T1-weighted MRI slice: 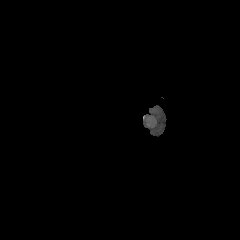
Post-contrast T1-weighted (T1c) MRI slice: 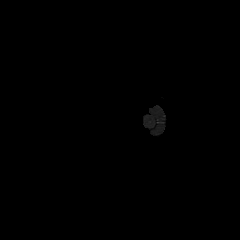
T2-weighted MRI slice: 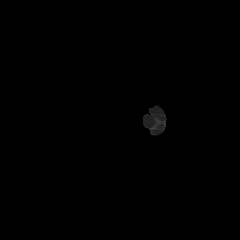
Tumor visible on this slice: no